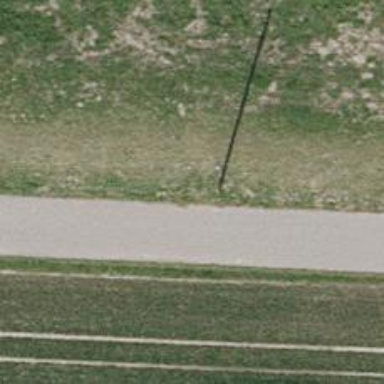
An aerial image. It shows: Power pole.